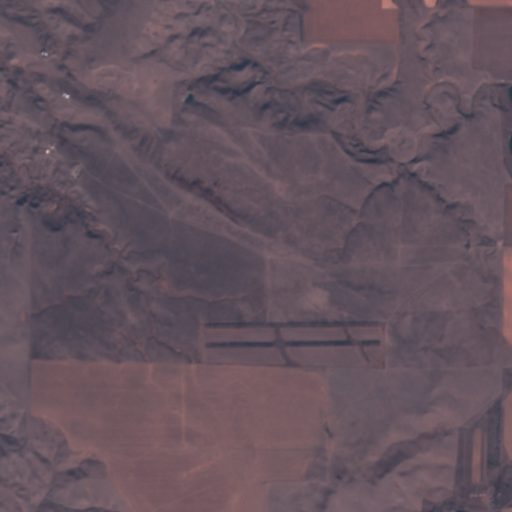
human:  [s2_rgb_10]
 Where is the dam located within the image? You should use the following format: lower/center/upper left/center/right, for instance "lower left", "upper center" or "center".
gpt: The dam is located in the upper right of the image.
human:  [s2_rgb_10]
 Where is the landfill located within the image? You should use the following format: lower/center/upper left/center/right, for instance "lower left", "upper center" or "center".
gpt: There is no landfill in the image.